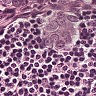
Metastatic tissue present: yes